Field crop: tomato
Growth stage: 2
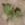
Species: solanum